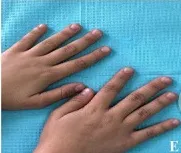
Thinning of hair.
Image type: medical_photograph (skin_photograph)